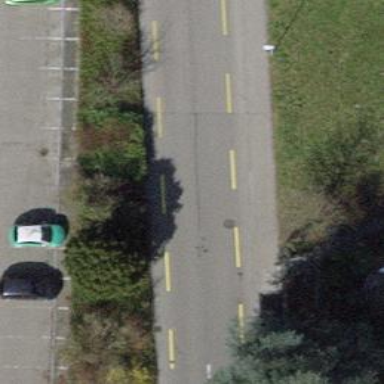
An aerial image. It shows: Residential road with cycling lane.